Question: So I've got a bookmarklet which executes javascript on other websites, which I want to trigger an '403 Authentication Required' header, once the button on it, is clicked. That way, a prompt will come up asking them to login.

The problem is that I'm not meant to provide an authentication header with the ajax request I am making, whilst having 'Access-Control-Allow-Origin:' set to any domain with the '*' value. I'm supposed to explicitly define which domain I want to allow an 403 Authentication header to appear on, but I can't.
Here's my code.
'''
header set Access-Control-Allow-Origin: *
#header set Access-Control-Allow-Methods: GET, POST, PUT, DELETE
header set Access-Control-Allow-Headers: Authorization
'''
'''
$.ajax({
headers : {
"Authorization" : "Basic TVNF3TQtU1BGMjAx6C12bVxzbW4ydHBvaW50OlF3Z5J0eSEyM6Q1"
},
type: "GET",
url: 'http://desbest.uk.to/clickrobot/favicon.png', //image for testing
crossDomain:true,
xhrFields: {
withCredentials: true
},
//contentType: "application/json; charset=utf-8",
//dataType: "json",
success: function(data) {
alert('ok!');
//formatData(format_type,data);
},
error: function(jqXHR, textStatus, errorThrown) {
alert(textStatus + ' / ' + errorThrown);
}
});
'''
> Cannot use wildcard in Access-Control-Allow-Origin when credentials
flag is true.
I've seen the Diigo bookmarklet do it, so it is possible, but how? Is it possible at all?
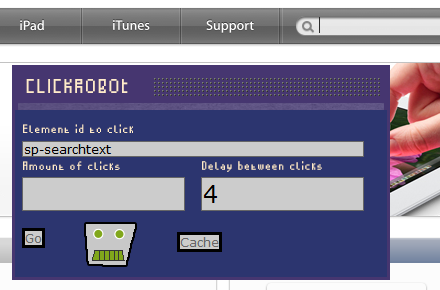
Answer: Let us take a look at the <URL>. There are two things that should be noted:
> ...the browser will reject any response that does not have the
Access-Control-Allow-Credentials: true header...
and
> when responding to a credentialed request, server specify a domain, and cannot use wild carding.
The headers that you should return are:
'''
Access-Control-Allow-Origin: [some_origin]
Access-Control-Allow-Credentials: true
'''
You can return the first header by obtaining the Referer using your server script, retrieve the origin from the Referer and then returning the header with your script. In PHP we can do that as follows:
'''
$urllist = parse_url($_SERVER['HTTP_REFERER']);
$origin = $urllist['scheme'] . '://' . $urllist['host'];
header("Access-Control-Allow-Origin: " . $origin);
'''
You should read <URL>. You might not need a PHP file if you can access your httpd.conf
Anyways, your url should not be the image, but the url to your PHP script.
'''
url: 'http://desbest.uk.to/clickrobot/somescript.php'
'''
In your php script you retrieve the origin of the request (which will be the page on which the bookmarklet appeared. And then you can output the header with the origin. Regardless, of where the bookmarklet appears, it should always about the correct header.
I'm not entirely sure, if the authorization dialog will popup using Ajax, even though you specified the correct headers. So, that is why we will have a look at Diigo below.
---
Diigo uses a different approach, namely: Once 'Sign in' has been clicked, <URL> on their servers. JSONP is an alternative to CORS. JavaScript files from a different can be included in the page's header, with no problems at all, unlike Ajax requests.
If the user is not logged in, the request javascript file sends a 401 header on which the Authentication dialog is shown (this is <URL>'.
Now the javascript function callback with certain parameters are called. If the user is signed in, we display the bookmarklet's content.
---
Untested, but you would like to allow all origins and set the 'Access-Control-Allow-Origin' header to the value of the origin. I believe this should do the trick:
'''
SetEnvIf Origin "^(.*)$" ORIGIN_DOMAIN=$1
Header set Access-Control-Allow-Origin "%{ORIGIN_DOMAIN}e" env=ORIGIN_DOMAIN
'''